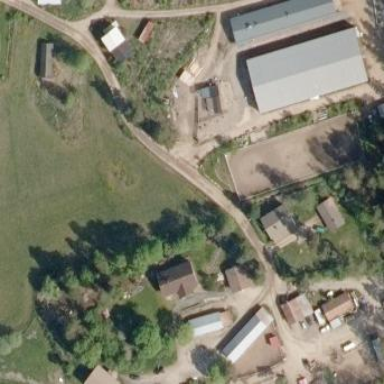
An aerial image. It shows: Farmyard used as sports centre for equestrian activities such as horse riding.